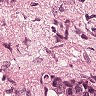
Metastatic tissue present: yes